Question: It always shows error and cannot install the module pyInstaller.
I follow the guidelines from <URL> but it showed same error as
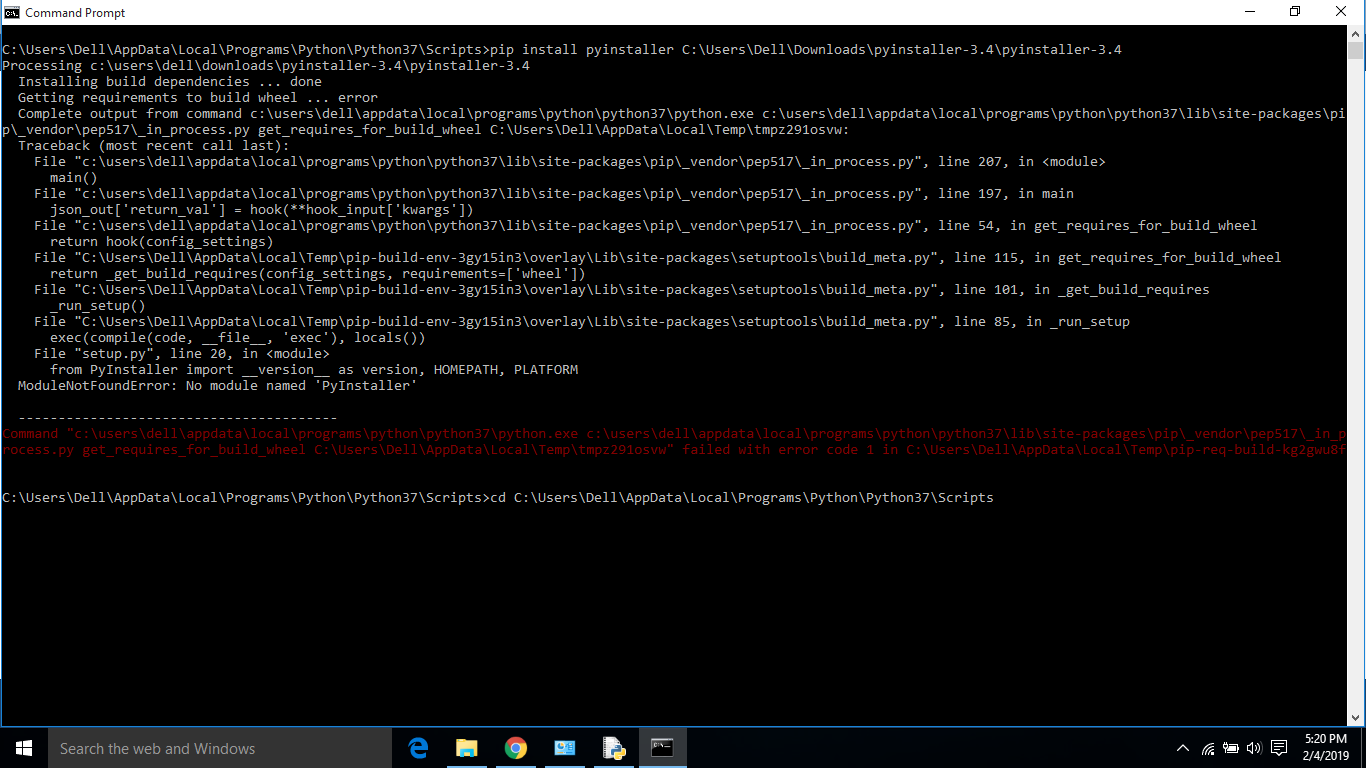
Answer: Install pyinstaller:
'''
pip install pyinstaller
'''